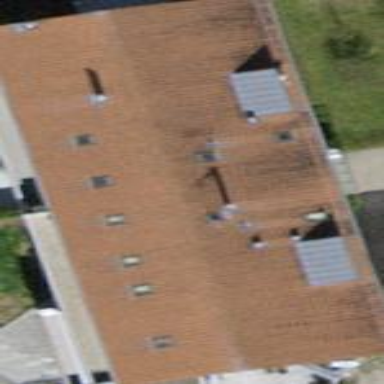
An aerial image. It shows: Gabled roof on pitched apartment building.